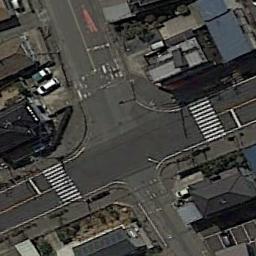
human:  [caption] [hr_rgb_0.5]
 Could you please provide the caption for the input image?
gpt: An intersection without cars is between some buildings .

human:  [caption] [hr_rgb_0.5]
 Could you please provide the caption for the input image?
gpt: There was traffic at the intersection .

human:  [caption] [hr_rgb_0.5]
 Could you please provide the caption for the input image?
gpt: There are many buildings and many trees around the intersection .

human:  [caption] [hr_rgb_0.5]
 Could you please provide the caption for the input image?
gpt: There are many buildings of different shapes and sizes beside the intersection .

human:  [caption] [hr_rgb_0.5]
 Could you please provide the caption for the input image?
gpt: There are some buildings around the intersection .